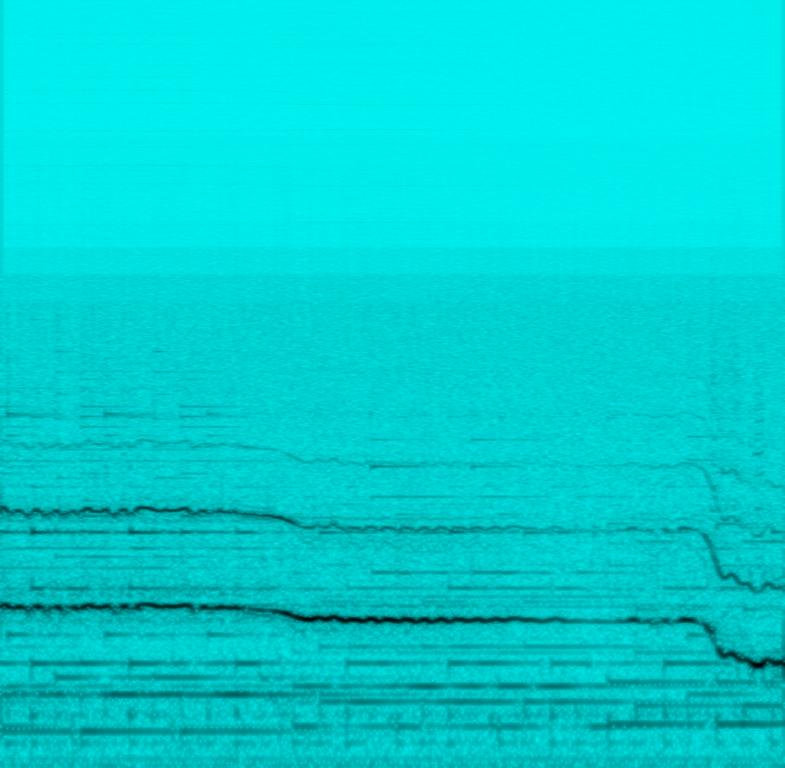
This instrumental clip features a theremin being played. This is backed by acoustic plucking chords. There is no percussion in this song. There are no voices in this song. This is a slow tempo song and the melody is haunting. This song can be used in a dream sequence in a movie.